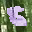
Label: 8